Question: I have this model done in loopback 4:
'''
@property({
type: 'string',
id: true,
default: () => uuid(),
})
id: string;
@property({
type: 'string',
required: true,
})
name: string;
'''
As you see, the id is generated by default. But in the loopback/explorer

The id appears. I want to hide it, if is going to be auto generated, It could produce a confusion to the developers that want to use this API. Anybody knows how to put a property in a model, and hide it from the '/explorer' ?
Thanks.
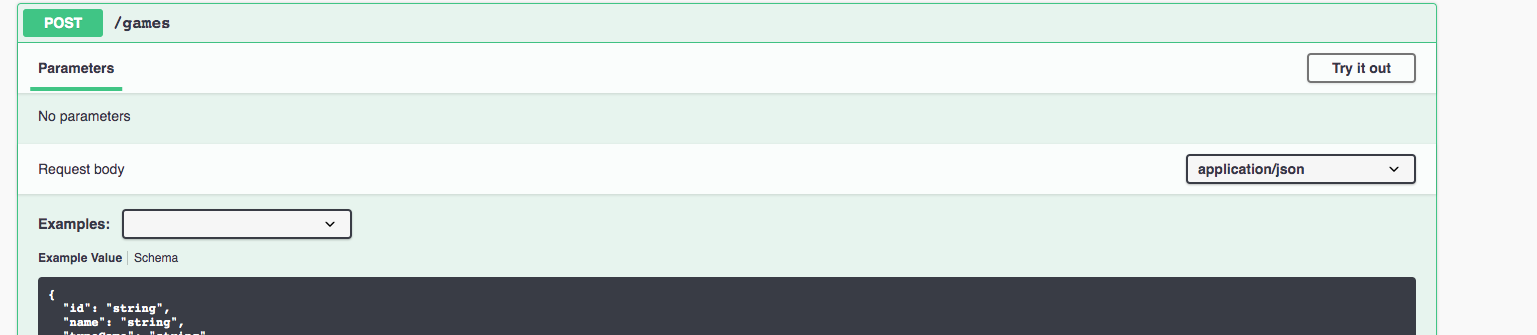
Answer: Just exclude the id from the request body schema
'''
@requestBody({
content: {
'application/json': {
schema: getModelSchemaRef(Model, {exclude: ['id']}),
},
},
}
'''
Hope this helps
Thanks